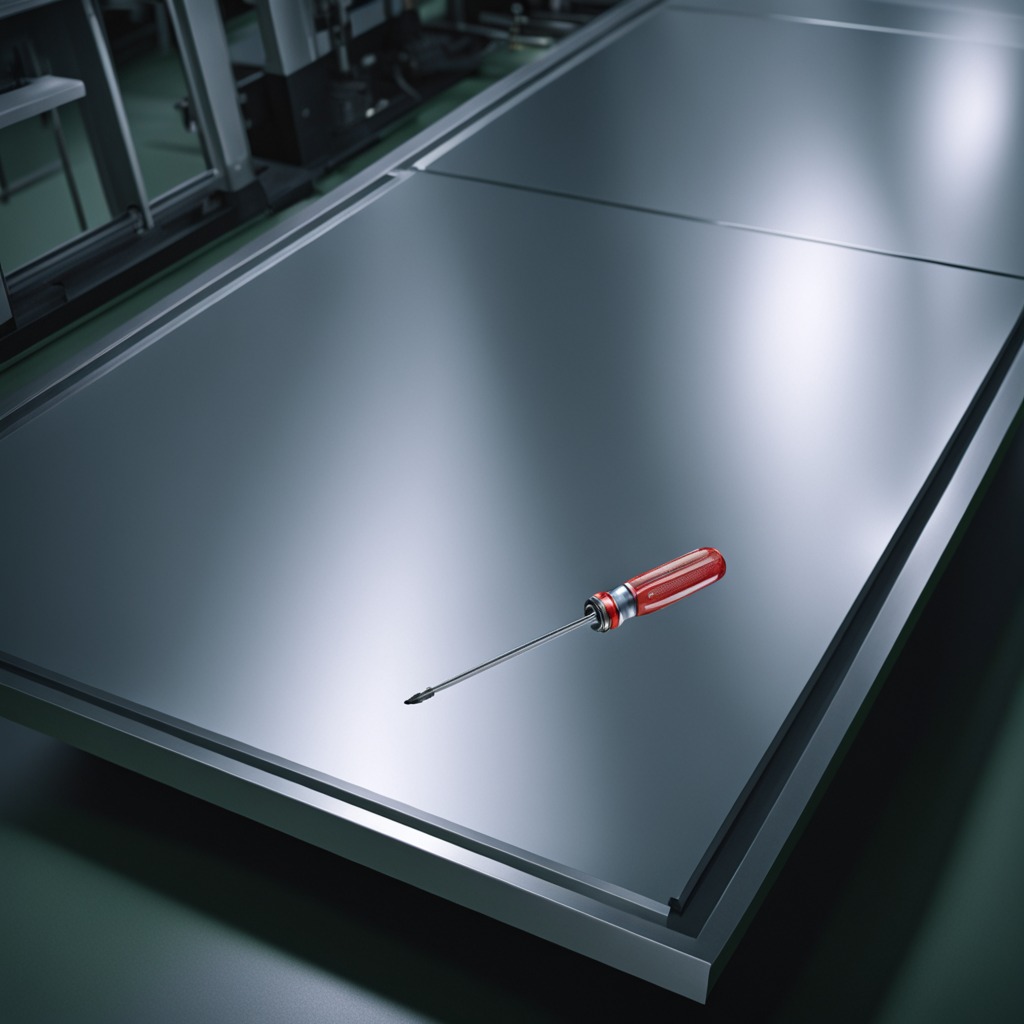
A screwdriver is lying on the metal table in a machine shop under fluorescent lights.